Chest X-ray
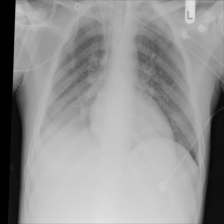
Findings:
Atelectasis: negative
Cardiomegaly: negative
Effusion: negative
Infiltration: negative
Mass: negative
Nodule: negative
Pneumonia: negative
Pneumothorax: negative
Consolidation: negative
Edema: negative
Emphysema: negative
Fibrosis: negative
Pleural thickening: negative
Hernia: negative